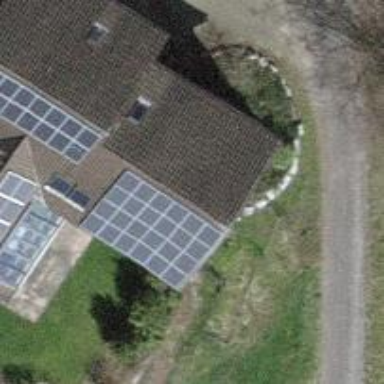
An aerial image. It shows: Solar photovoltaic panel generator.